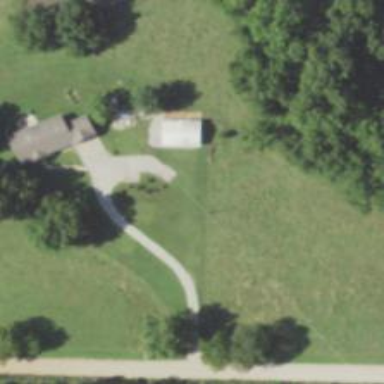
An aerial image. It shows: Driveway.